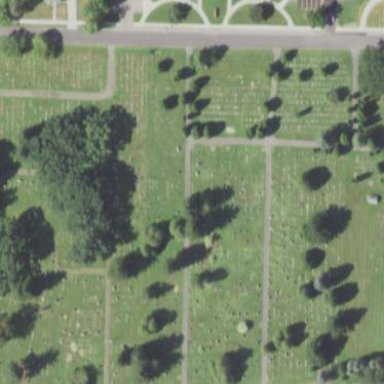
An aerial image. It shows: Cemetery.